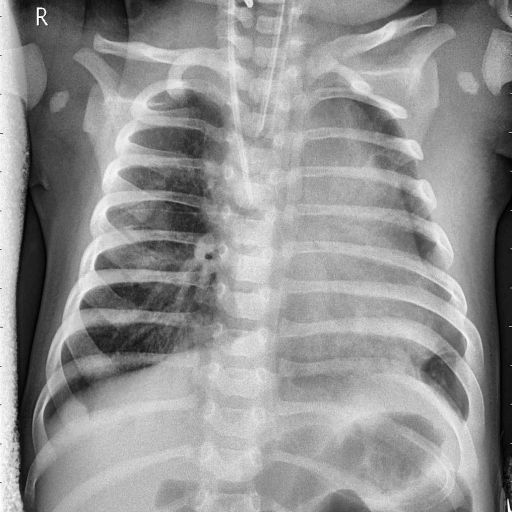
Finding: PNEUMONIA